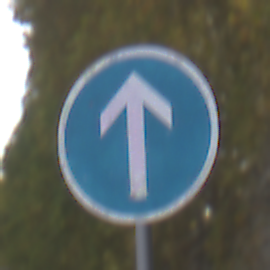
Verkehrszeichen: VorgeschriebeneFahrtrichtungGeradeaus
Umgebung: Outdoor, Suburban
Tageszeit: MorningAfternoon
Wetter: PartlyCloudy
Licht: Natural
Jahreszeit: NotSpecified
Kontrast: MediumContrast